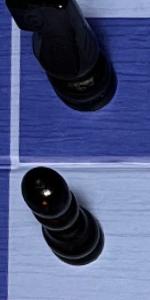
Label: Pawn_Black